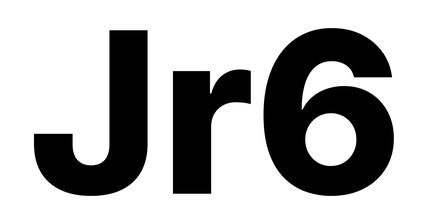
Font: Inter_ExtraBold